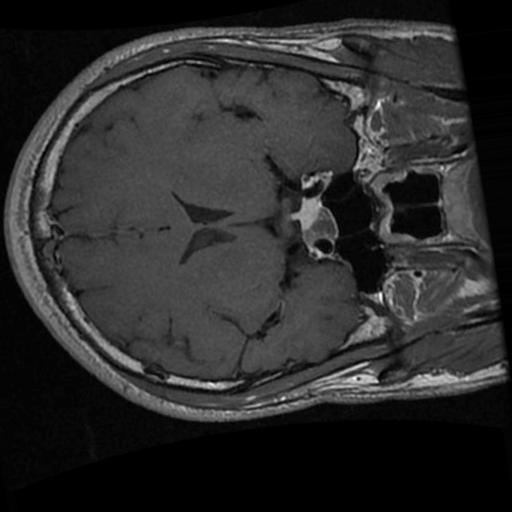
Label: brain_tumor